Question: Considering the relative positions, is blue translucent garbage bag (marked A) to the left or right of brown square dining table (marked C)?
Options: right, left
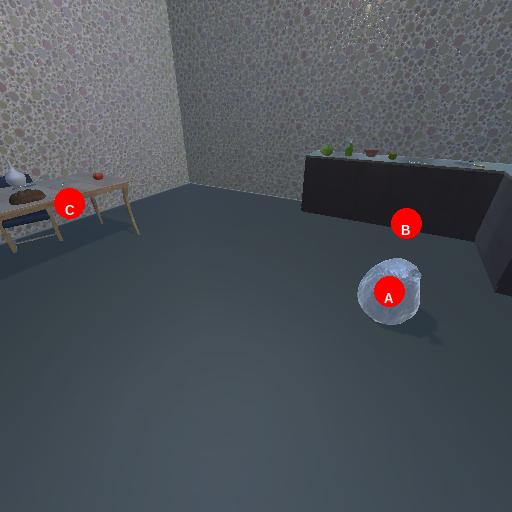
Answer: right